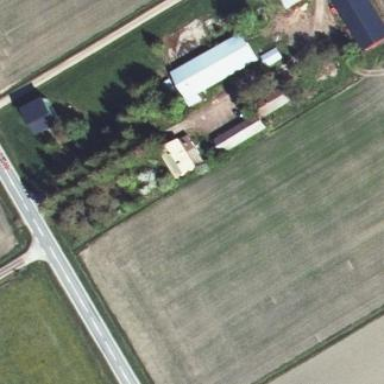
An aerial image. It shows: Farmyard area.